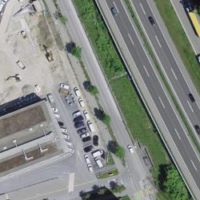
EUNIS habitat code: 57
Species observed at this site:
Fagus sylvatica